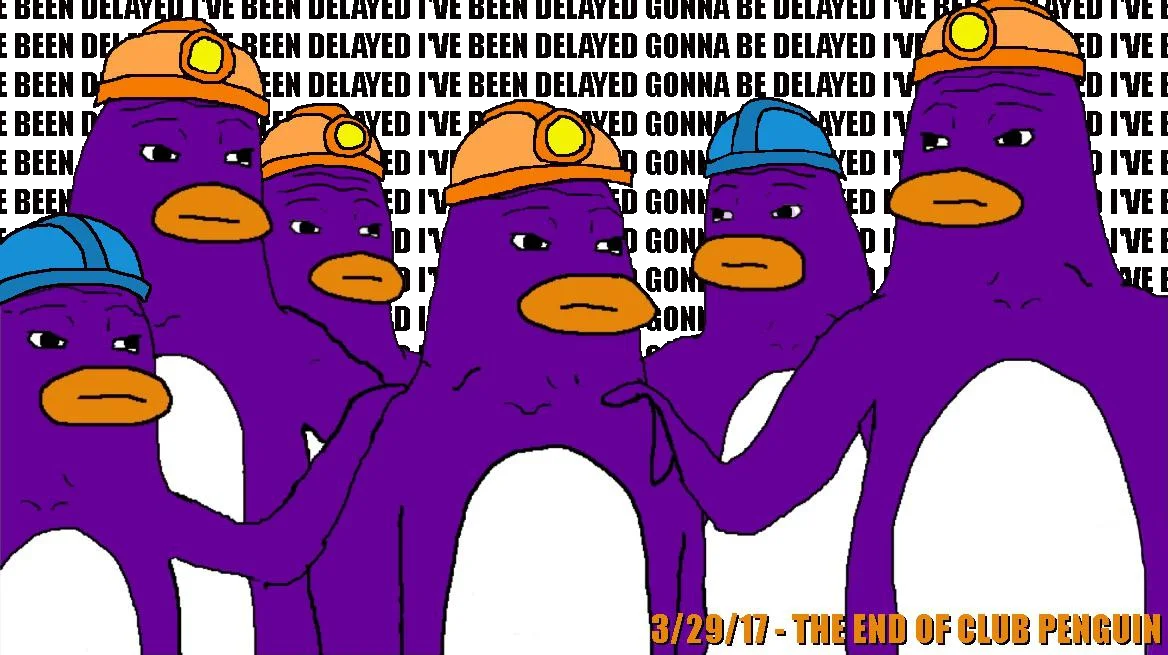
Label: 5_Animal